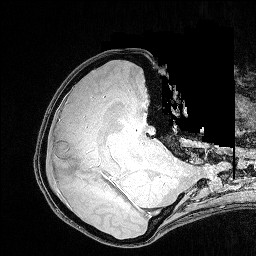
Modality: FLASH
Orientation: axial
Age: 25
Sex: female